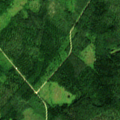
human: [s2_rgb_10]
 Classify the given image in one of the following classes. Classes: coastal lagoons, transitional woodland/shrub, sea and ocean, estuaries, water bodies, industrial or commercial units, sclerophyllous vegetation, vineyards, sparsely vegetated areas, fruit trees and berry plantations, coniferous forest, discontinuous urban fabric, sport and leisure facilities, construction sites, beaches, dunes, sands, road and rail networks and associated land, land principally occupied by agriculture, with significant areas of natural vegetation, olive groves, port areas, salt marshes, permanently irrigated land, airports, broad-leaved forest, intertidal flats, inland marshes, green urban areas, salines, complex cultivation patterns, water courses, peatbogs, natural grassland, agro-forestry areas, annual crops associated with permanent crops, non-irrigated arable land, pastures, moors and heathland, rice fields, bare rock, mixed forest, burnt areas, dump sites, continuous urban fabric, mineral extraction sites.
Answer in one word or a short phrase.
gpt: coniferous forest, mixed forest, transitional woodland/shrub